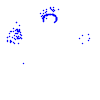
Particle: pion